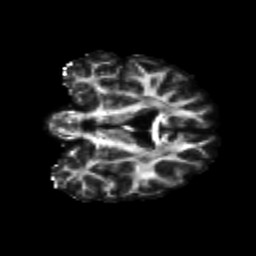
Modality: FA
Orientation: coronal
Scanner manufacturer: siemens
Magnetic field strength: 3 T
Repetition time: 4.16 s
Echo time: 0.0806 s